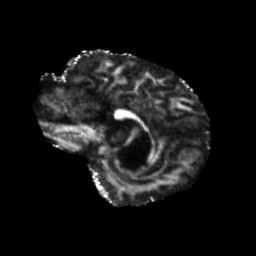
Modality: FA
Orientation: sagittal
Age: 46
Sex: male
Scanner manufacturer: siemens
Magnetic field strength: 3 T
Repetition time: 5.47 s
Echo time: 0.0854 s